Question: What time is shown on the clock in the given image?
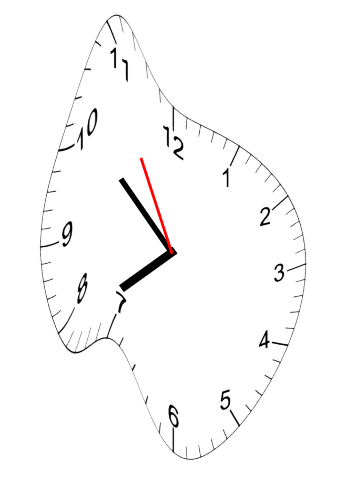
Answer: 07:51:55